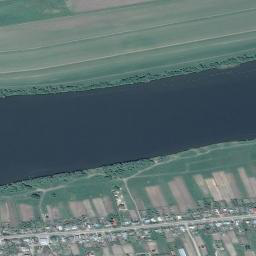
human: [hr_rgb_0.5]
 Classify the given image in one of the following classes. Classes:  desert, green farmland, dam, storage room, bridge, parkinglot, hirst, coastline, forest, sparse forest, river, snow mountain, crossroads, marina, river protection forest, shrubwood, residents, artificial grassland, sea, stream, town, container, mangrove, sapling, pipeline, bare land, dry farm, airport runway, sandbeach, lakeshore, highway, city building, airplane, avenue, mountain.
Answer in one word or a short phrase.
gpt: river